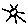
Label: sun